Question: I record audio streams as byte sequence, for playing via <URL>.
If i play mp3 stream from URL it plays fine, but if i play it from local file it has glitches, i opened file in audio editor, i see flat lines in place of glitches in record(on screenshot), when i remove this flat lines in editor record works fine.

I also opened record in Audacity and it open it without this lines, and play audio without glitches, but when i open record in my app, or in any mac audio player it play with this glitches.
My record algorithm is simple, i just add bytes from stream to NSMutableData and write it in file, and then open it via same AudioStreamer like stream but from local file system.
Also i save structures for play, like AudioStreamBasicDescription, because without them AudioQueue will not start play.
As i understand i didn't save some structure that need to cut this empty pieces when playing. Because when i playing it from online URL stream it works without glitches.
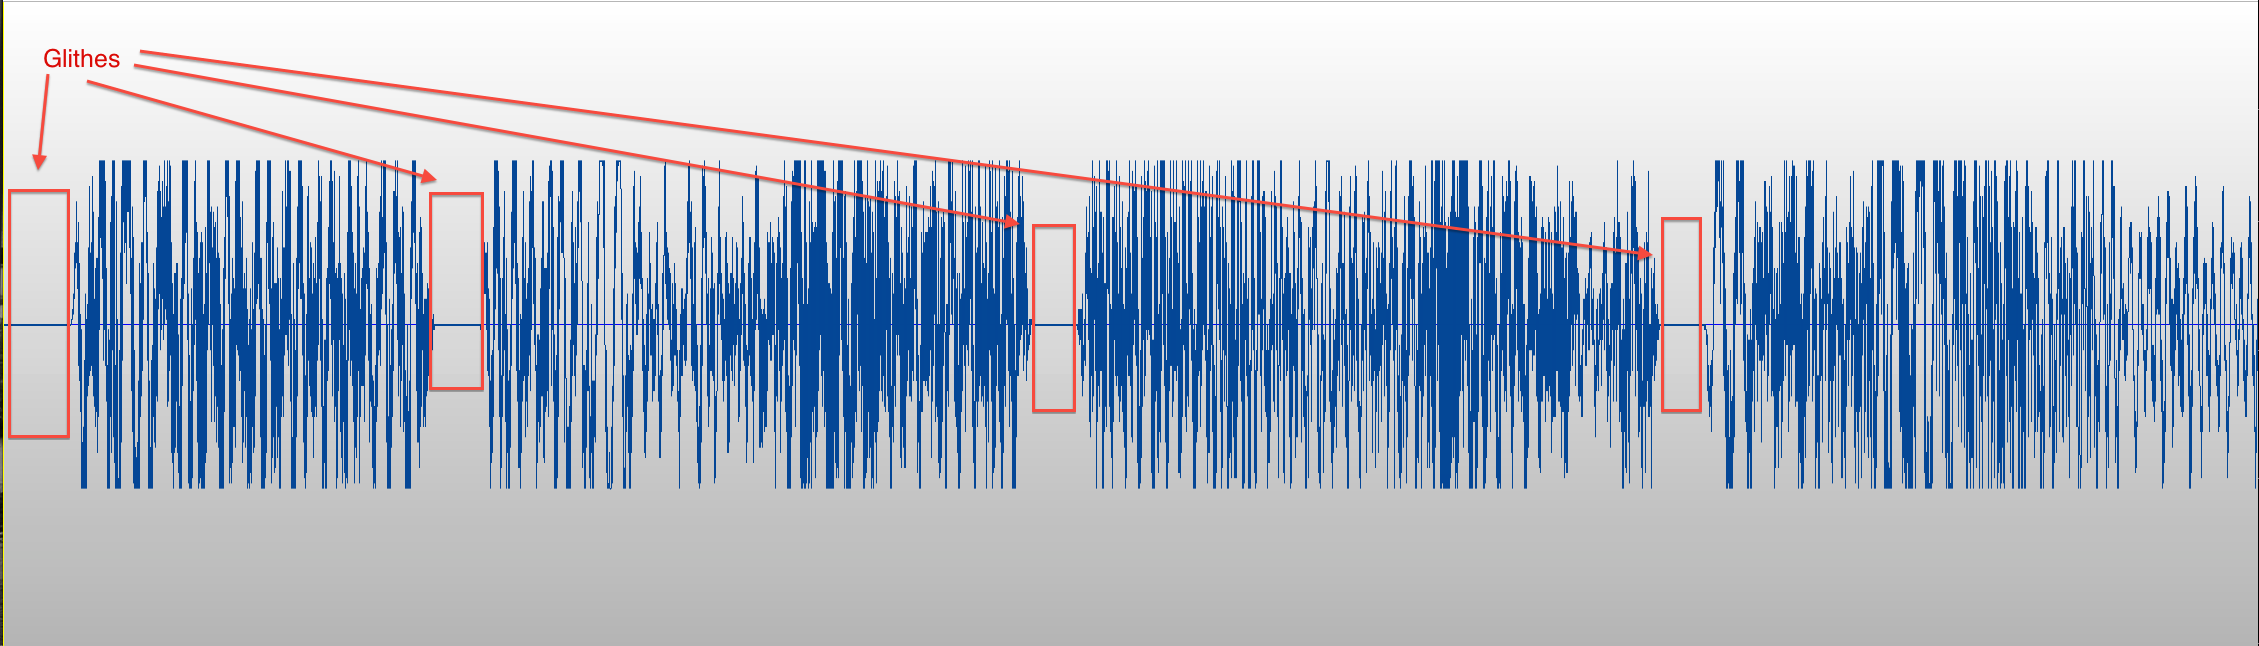
Answer: i found a bug, when i write a stream to file it write also stream metadata like song name. When i start wrote only audio data all works fine.